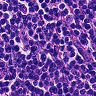
Metastatic tissue present: no